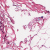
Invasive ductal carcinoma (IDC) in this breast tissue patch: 0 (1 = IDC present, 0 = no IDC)